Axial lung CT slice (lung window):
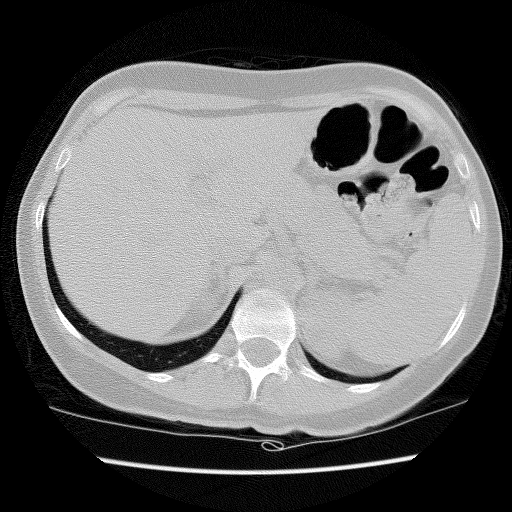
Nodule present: no